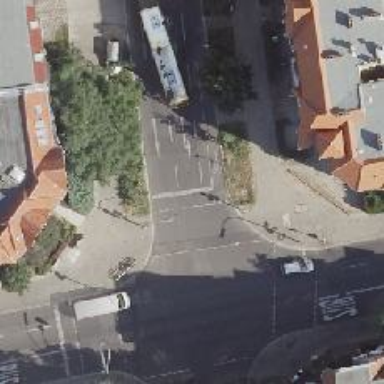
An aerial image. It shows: Road with traffic signals.